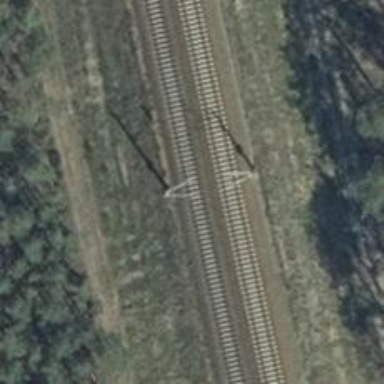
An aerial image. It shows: Milestone along the railway track with catenary mast.